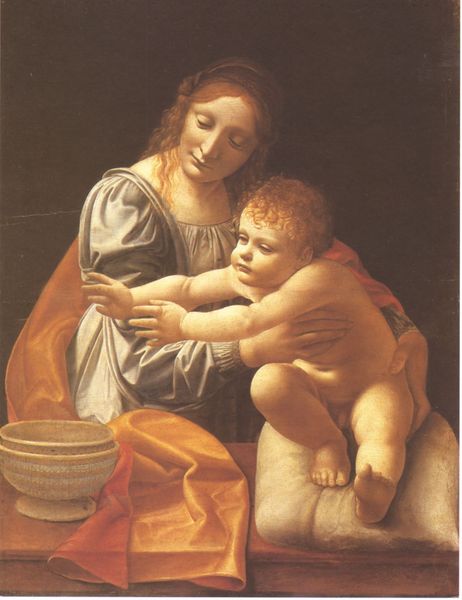
Titel: Maria mit dem Kind
Künstler: Giovanni Antonio Boltraffio
Institution: Budapest, Museum der bildenden Künste
Schlagwörter: akt, gemälde, nackt, frau, grau, kleid, tisch, rot, tuch, malerei, arme, augen, gesicht, halten, schale, schüssel, hände, öl, gewand, haare, kind, mutter, locken, liebe, kissen, faltenwurf, junge, nakt, haltend, kisse, zuwendung, mutterliebe, zweisamkeit